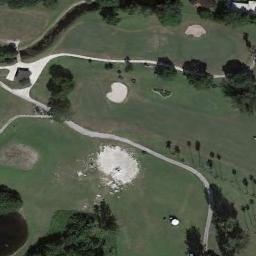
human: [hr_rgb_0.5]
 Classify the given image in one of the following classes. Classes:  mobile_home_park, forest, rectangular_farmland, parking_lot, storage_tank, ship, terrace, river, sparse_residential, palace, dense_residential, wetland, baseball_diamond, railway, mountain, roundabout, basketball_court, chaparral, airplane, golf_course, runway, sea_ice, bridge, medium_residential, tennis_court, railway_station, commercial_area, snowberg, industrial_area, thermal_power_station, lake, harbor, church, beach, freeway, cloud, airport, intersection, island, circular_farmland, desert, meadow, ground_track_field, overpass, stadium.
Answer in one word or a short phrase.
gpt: golf_course